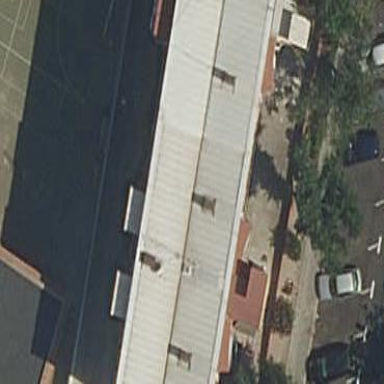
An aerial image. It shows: Apartment building with hipped roof.